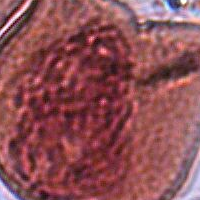
Label: prophase